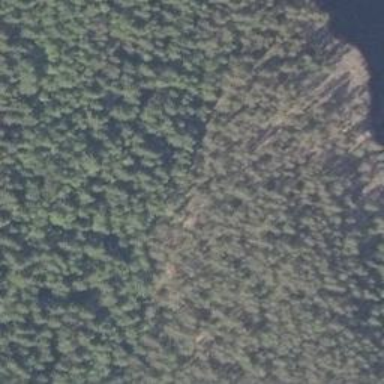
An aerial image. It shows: Cliff in nature.